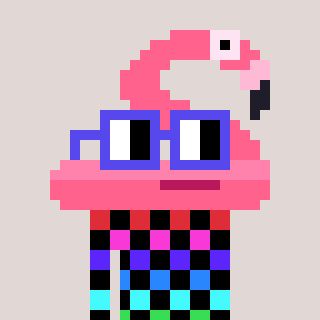
a pixel art character with square blue glasses, a flamingo-shaped head and a teal-colored body on a warm background